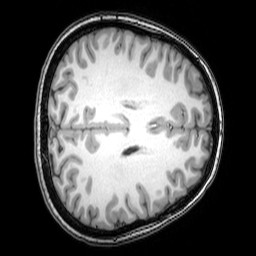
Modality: T1w
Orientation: axial
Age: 23
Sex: female
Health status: healthy
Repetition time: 0.081 s
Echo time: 0.037 s